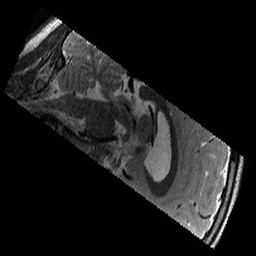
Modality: T2w
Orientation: sagittal
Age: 9
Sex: male
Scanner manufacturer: siemens
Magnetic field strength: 3 T
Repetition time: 9.23 s
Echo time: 0.067 s